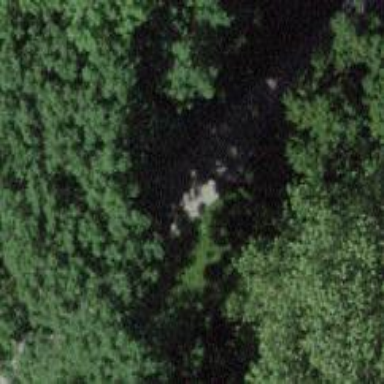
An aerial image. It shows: Brown bench.